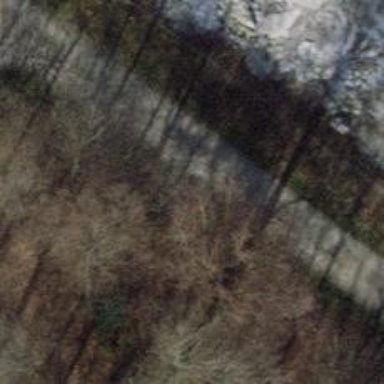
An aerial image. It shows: Bench.